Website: macys
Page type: gifting
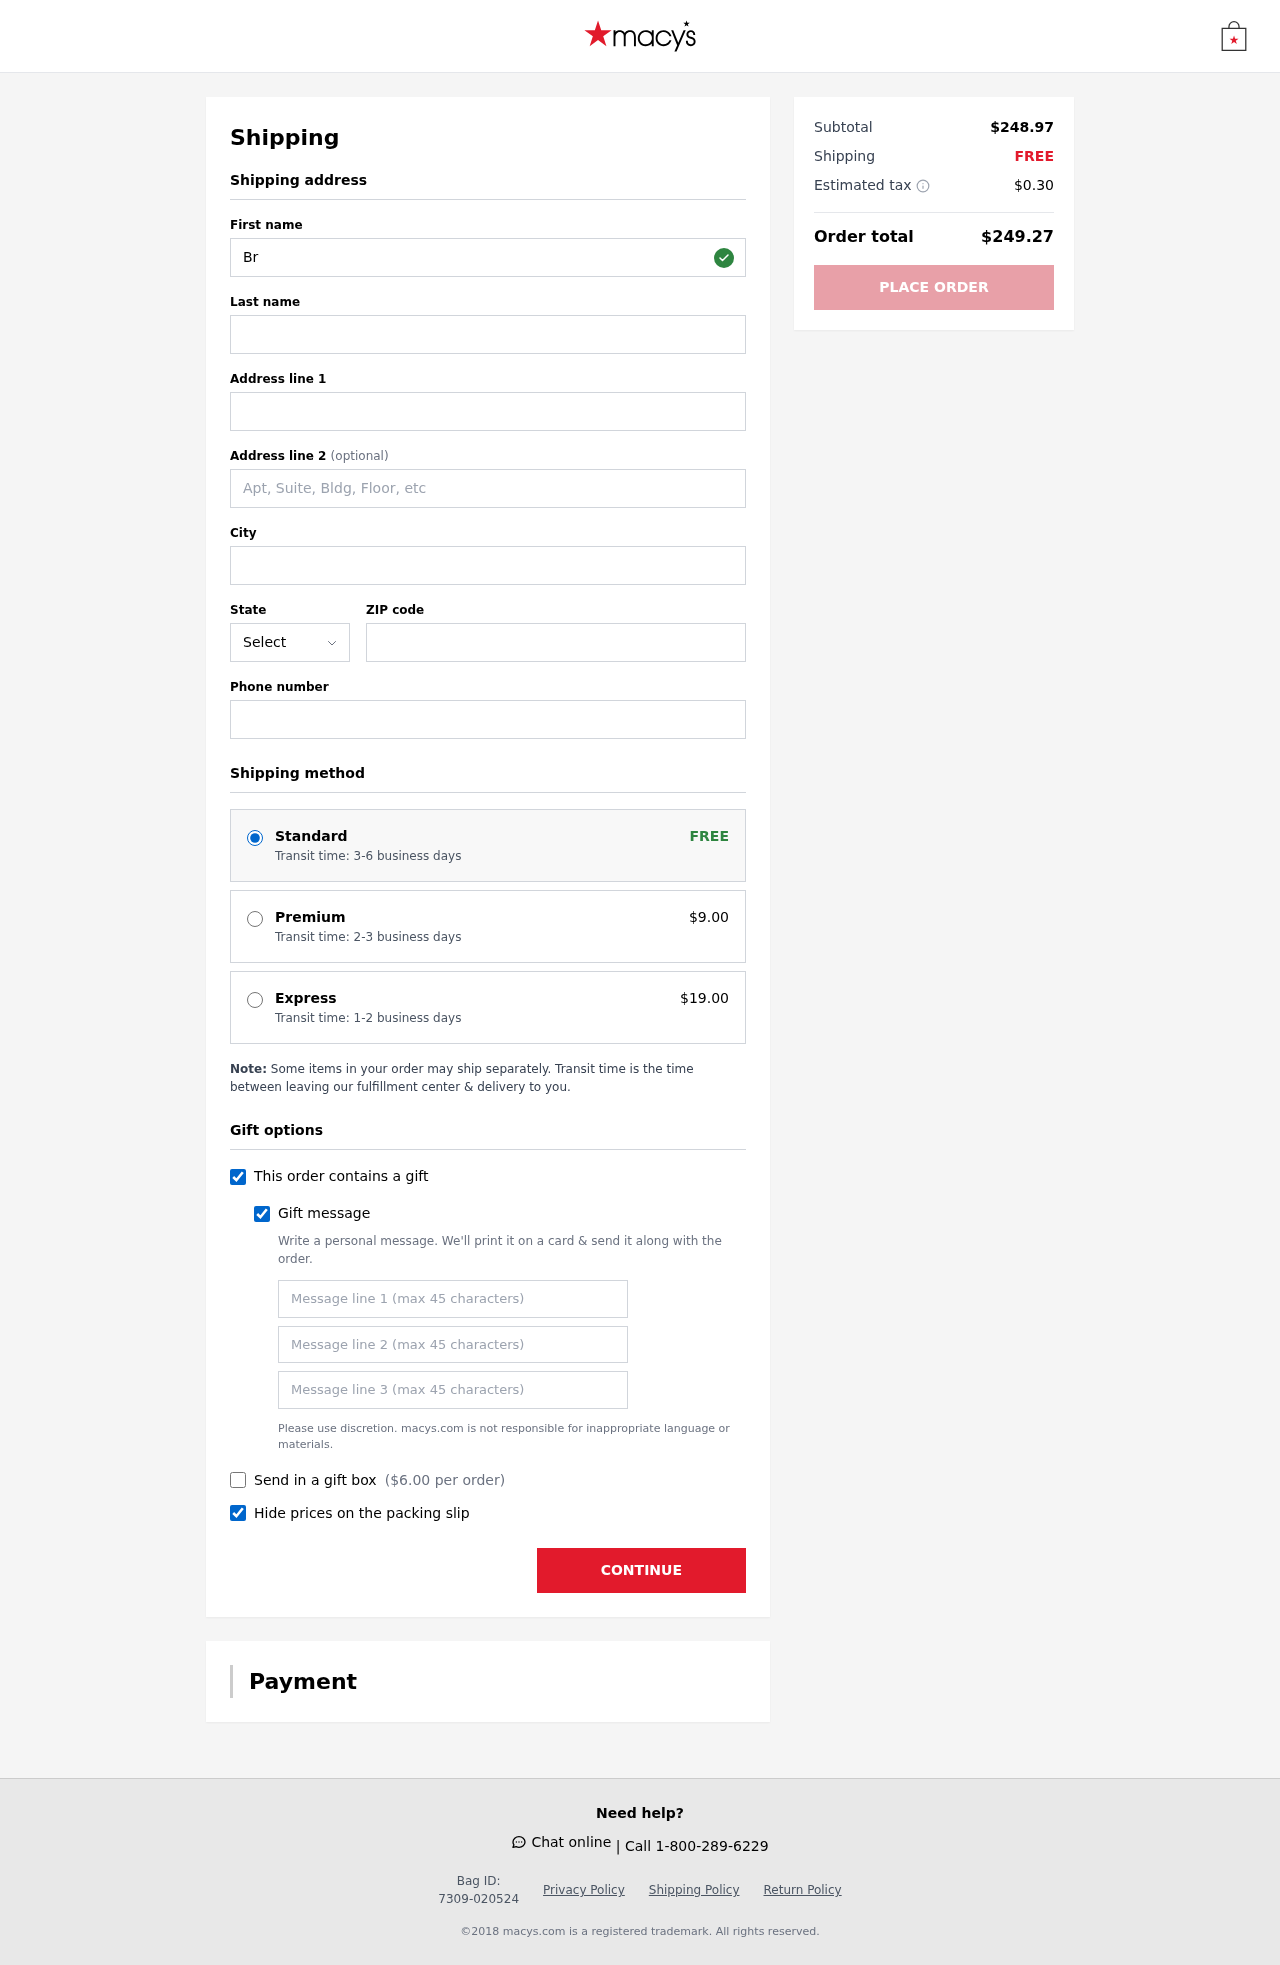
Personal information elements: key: PII_STATE_ABBR
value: VA
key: PII_FIRSTNAME
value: Bradley
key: PII_LASTNAME
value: Hamilton
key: PII_STREET
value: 9142 Weaver Terrace
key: PII_STREET2
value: Suite 876
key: PII_CITY
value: West Peterfurt
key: PII_POSTCODE
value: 80505
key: PII_PHONE
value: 3376869619
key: PII_GIFT_MESSAGE
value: Happy early birthday, Lisa! I spotted these booties and immediately thought of you—perfect for all your fall adventures! Hope they add a little extra sparkle to your special day.  Bradley
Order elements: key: ORDER_SHIPPING_STANDARD
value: Transit time: 3-6 business days
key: ORDER_SHIPPING_PREMIUM
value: Transit time: 2-3 business days
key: ORDER_SHIPPING_PREMIUM_PRICE
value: $9.00
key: ORDER_SHIPPING_EXPRESS
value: Transit time: 1-2 business days
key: ORDER_SHIPPING_EXPRESS_PRICE
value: $19.00
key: ORDER_GIFT_BOX_PRICE
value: $6.00
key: ORDER_SUBTOTAL
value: $248.97
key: ORDER_SHIPPING_COST
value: FREE
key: ORDER_TAX
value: $0.30
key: ORDER_TOTAL
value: $249.27